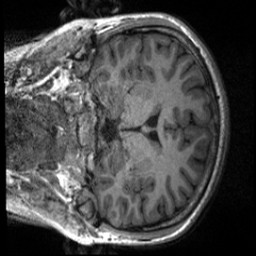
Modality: T1w
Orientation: coronal
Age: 19
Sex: female
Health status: healthy
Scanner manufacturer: siemens
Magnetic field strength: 3 T
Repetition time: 2 s
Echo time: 0.00232 s